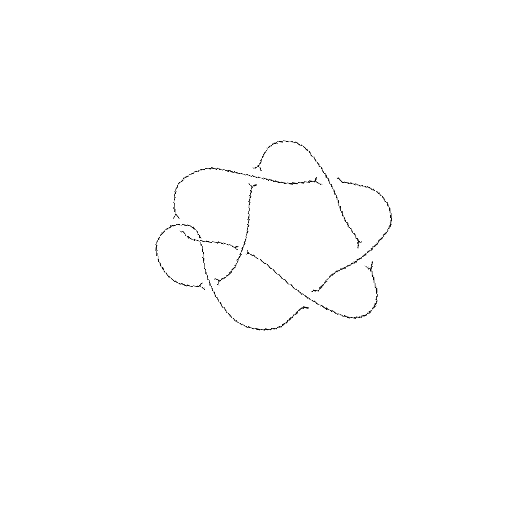
Crossing number: 8